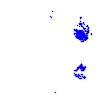
Particle: electron